Field crop: maize
Growth stage: 2
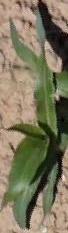
Species: maize